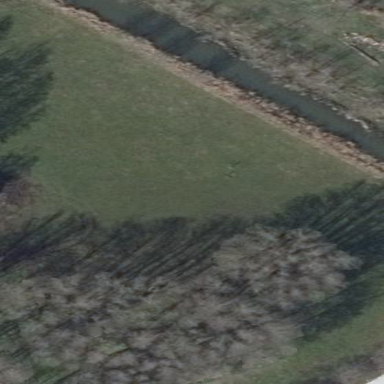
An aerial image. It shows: Wet meadow within wetland area.